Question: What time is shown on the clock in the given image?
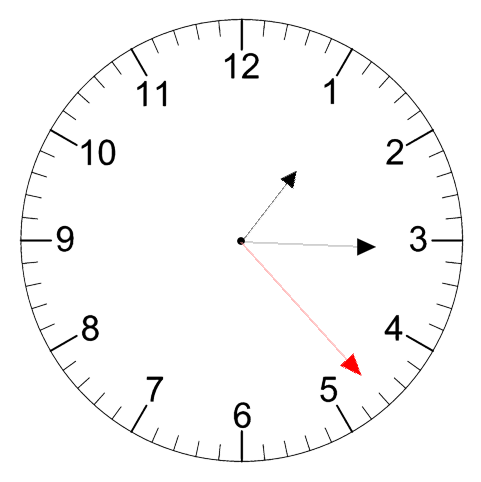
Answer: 01:15:23